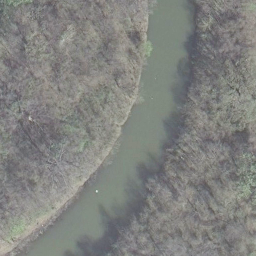
Label: river